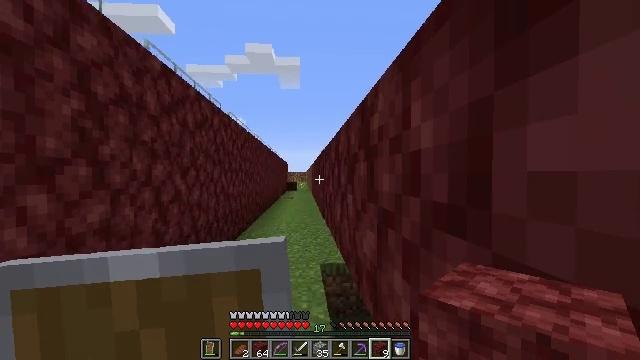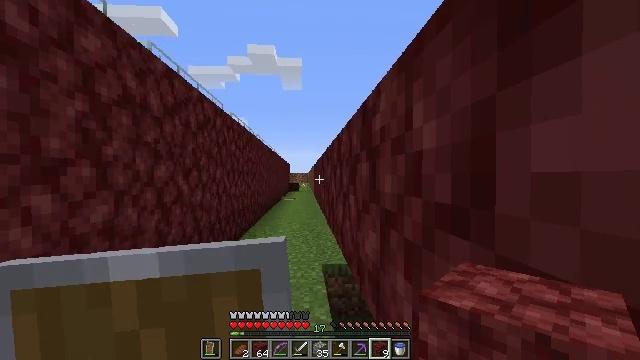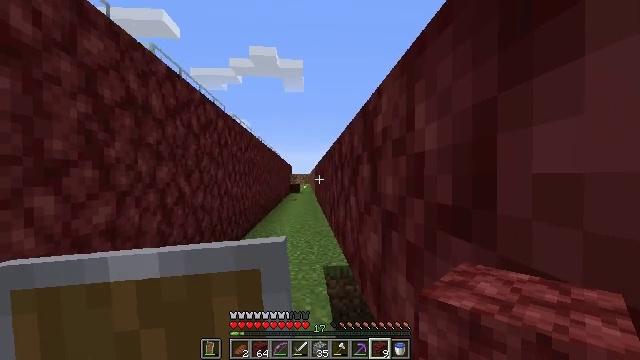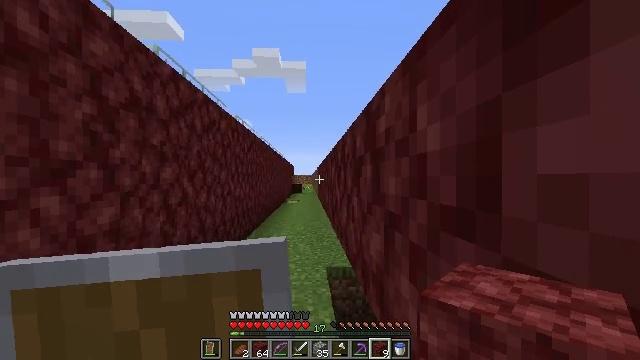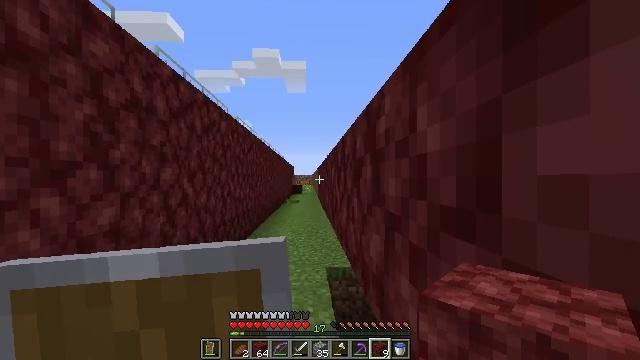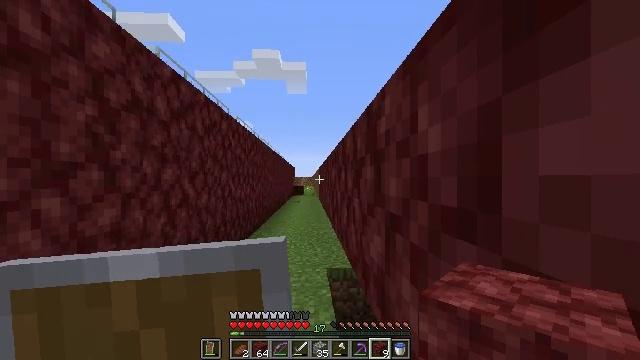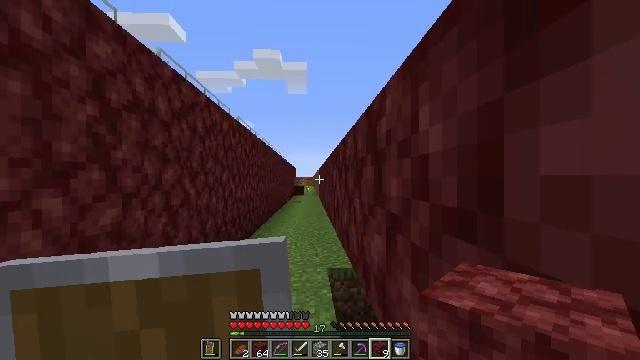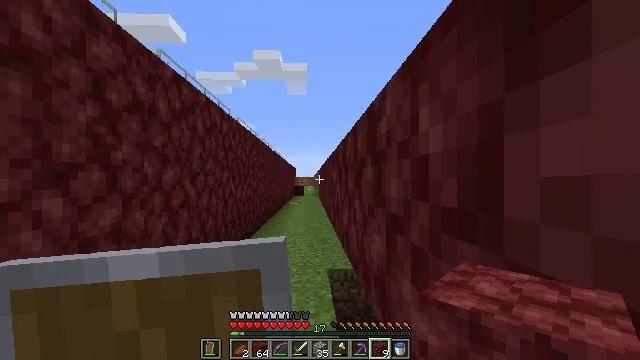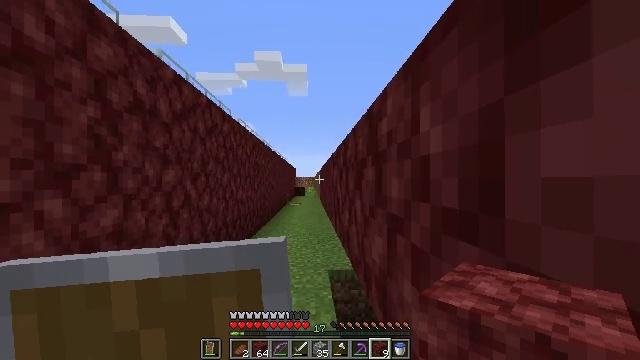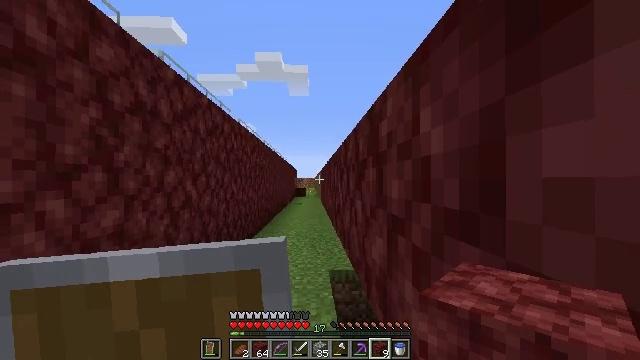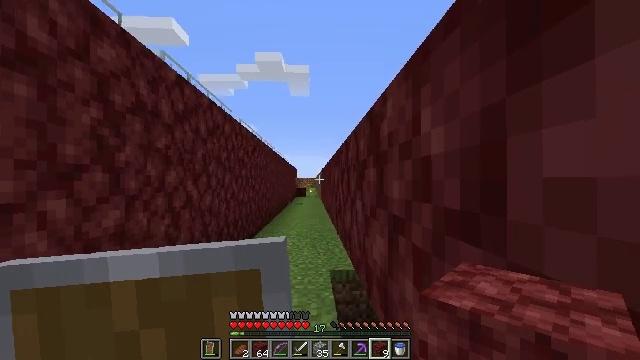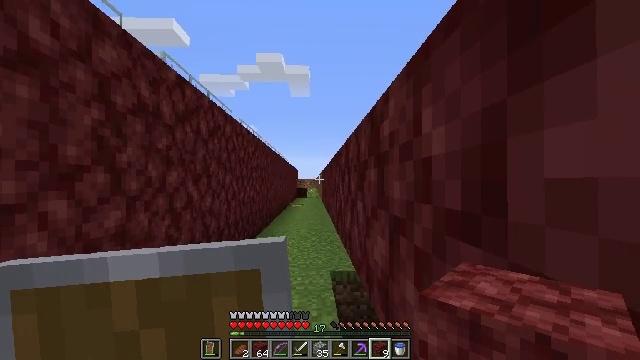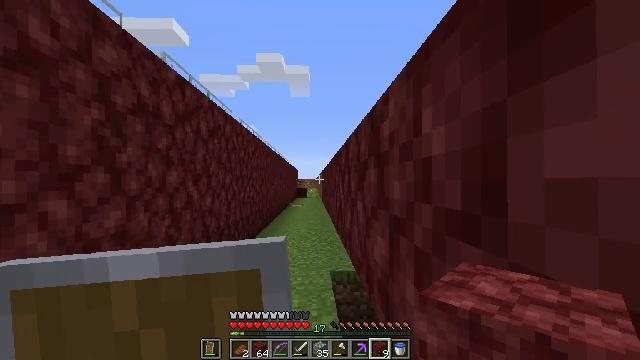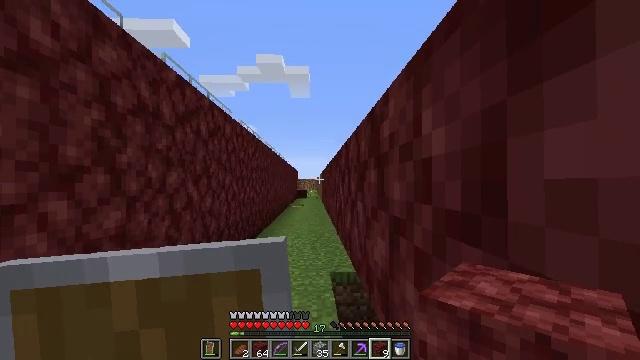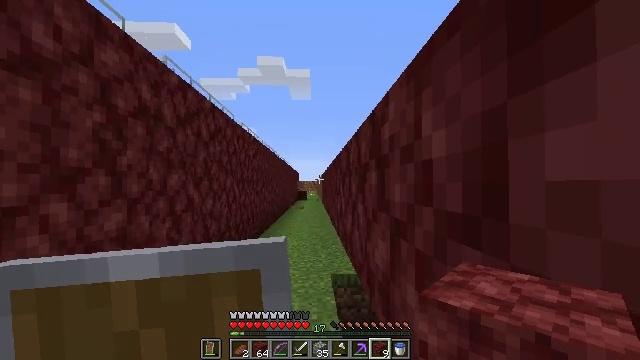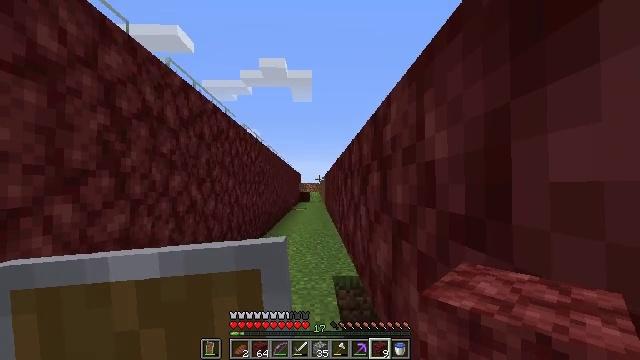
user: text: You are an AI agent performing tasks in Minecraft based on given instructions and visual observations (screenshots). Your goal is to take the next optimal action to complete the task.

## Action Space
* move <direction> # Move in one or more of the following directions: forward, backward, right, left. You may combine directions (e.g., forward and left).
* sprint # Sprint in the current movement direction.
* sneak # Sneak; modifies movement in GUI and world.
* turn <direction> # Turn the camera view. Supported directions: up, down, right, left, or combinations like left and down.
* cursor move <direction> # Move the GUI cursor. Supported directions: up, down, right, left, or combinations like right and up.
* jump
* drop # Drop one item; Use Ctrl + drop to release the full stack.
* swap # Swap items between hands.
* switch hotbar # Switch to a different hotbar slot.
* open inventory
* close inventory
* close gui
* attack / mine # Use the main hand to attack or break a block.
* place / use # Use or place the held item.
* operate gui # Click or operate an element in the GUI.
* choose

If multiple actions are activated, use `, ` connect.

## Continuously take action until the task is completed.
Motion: motion action
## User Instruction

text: Mine potatoes from the farmland.
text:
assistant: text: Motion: no_op
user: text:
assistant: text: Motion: no_op
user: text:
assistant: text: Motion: no_op
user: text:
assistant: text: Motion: no_op
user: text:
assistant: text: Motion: no_op
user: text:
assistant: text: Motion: no_op
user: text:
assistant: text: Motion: no_op
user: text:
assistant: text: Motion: no_op
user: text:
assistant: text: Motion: no_op
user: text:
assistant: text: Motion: no_op
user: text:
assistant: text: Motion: no_op
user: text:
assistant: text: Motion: no_op
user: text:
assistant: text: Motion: no_op
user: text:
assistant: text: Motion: no_op
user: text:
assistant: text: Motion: no_op
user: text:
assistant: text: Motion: no_op
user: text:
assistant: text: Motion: no_op
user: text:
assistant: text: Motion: no_op
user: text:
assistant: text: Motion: no_op
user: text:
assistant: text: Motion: no_op
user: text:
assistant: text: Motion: no_op
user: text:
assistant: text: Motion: no_op
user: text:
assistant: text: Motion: no_op
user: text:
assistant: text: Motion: no_op
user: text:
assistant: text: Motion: no_op
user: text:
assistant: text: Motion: no_op
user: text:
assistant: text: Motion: no_op
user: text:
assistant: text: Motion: no_op
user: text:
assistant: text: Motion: no_op
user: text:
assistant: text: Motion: no_op